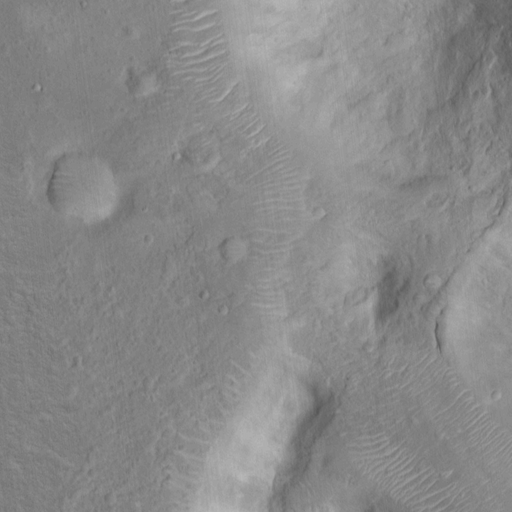
Classes present: Background, Cone